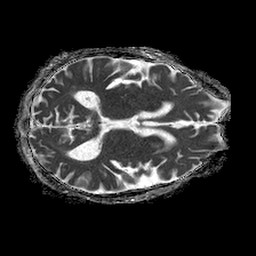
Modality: ADC
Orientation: axial
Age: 77
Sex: male
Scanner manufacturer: philips
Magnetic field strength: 1.5 T
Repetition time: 4.6 s
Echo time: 0.08517 s